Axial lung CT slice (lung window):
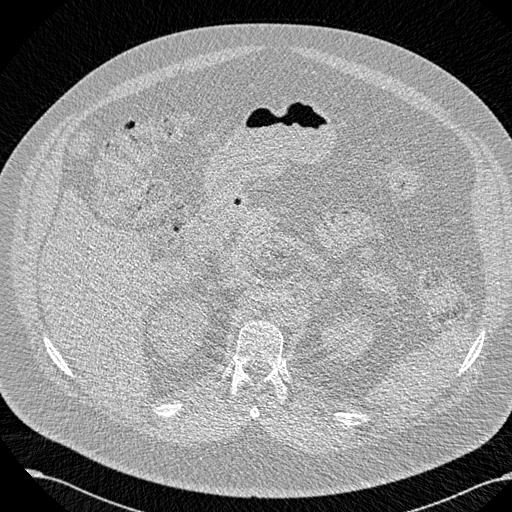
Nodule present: no